Question: I'm trying to restrict shown polar chart not to be drawn above the slices labels.
I tried pane.size and it worked with <URL>
, but when series data changed it didn't work, see <URL>, any help?
See this <URL> at the edge
and in <URL> not at the edge.
I need to force slice3 in example2 to be at the edge like in example1
'enter code here'
Sample polar chart

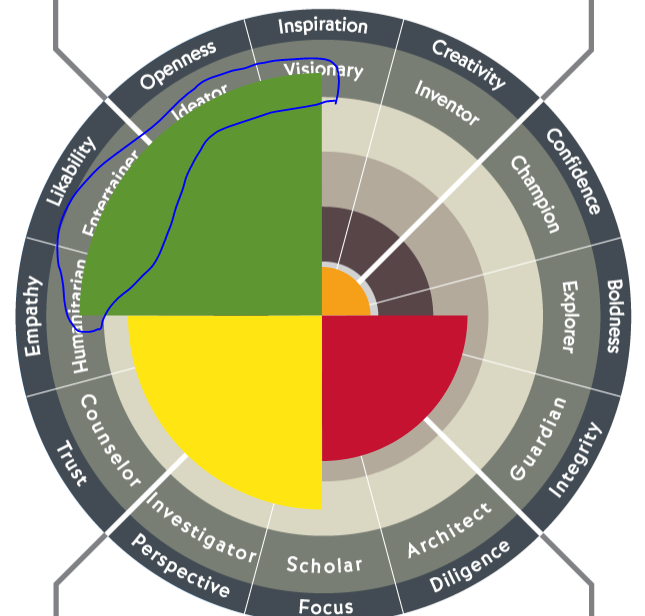
Answer: set yAxis.endOnTick=false did the magic, <URL>
'''
yAxis: {
endOnTick: false
}
'''